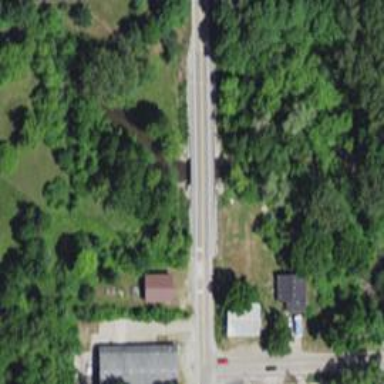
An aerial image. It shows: Unclassified road with bridge.